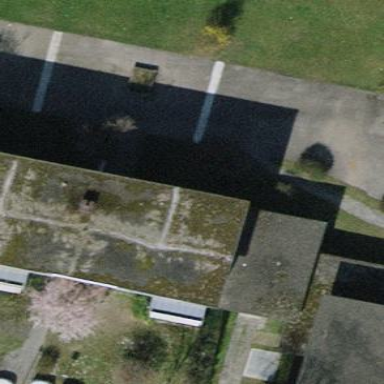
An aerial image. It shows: Building with flat roof.